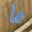
Label: 6